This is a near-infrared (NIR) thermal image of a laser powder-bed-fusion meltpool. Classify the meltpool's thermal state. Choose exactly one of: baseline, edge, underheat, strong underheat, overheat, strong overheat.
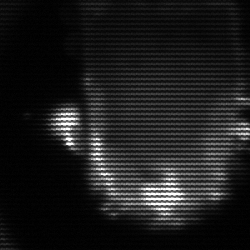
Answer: baseline